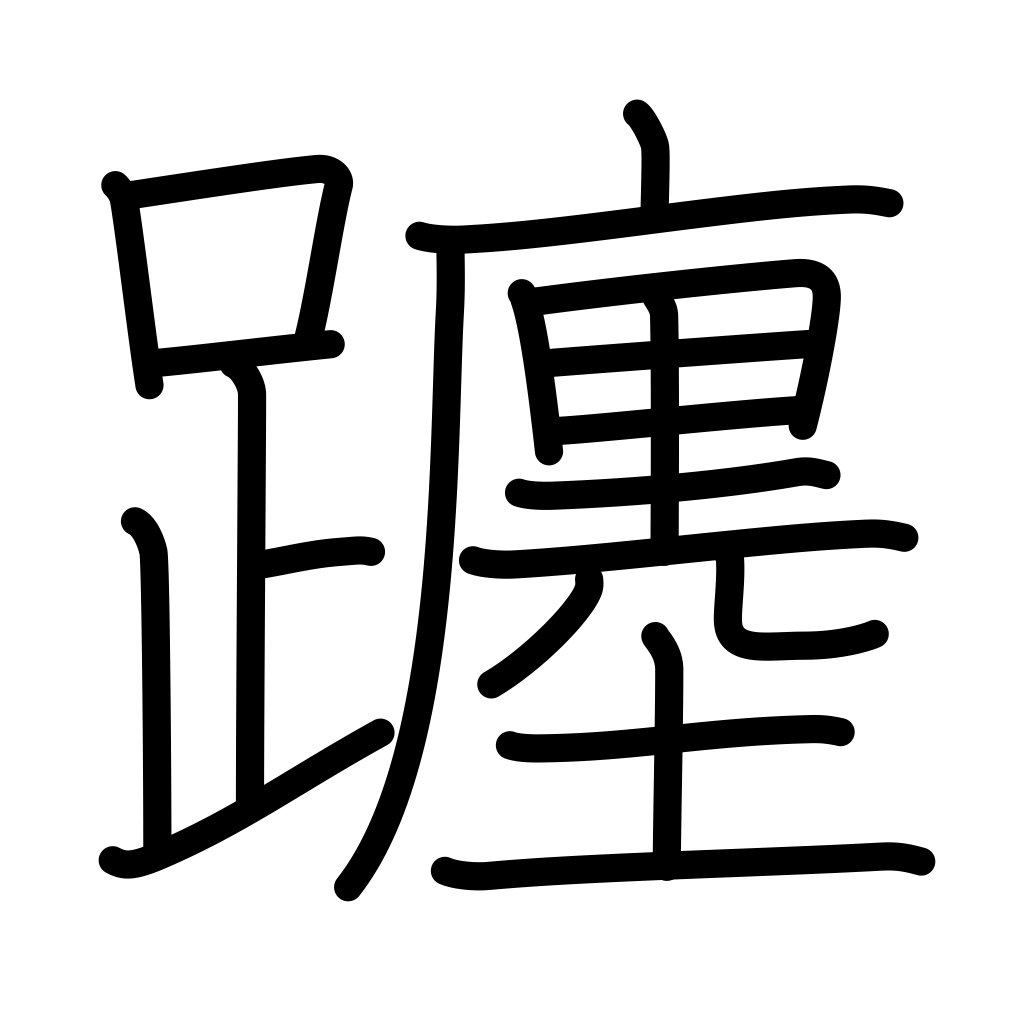
Meaning: movement of the sun/moon through the heavens